Field crop: tomato
Growth stage: 1
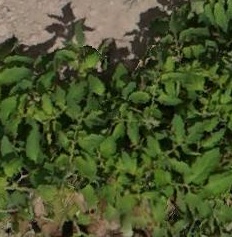
Species: tomato